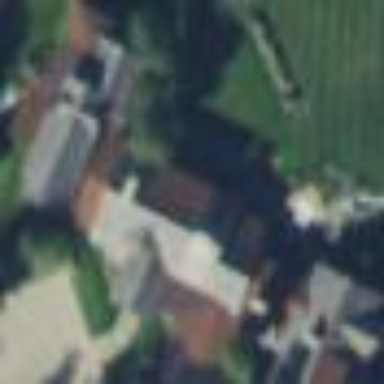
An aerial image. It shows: Simple and straightforward house.